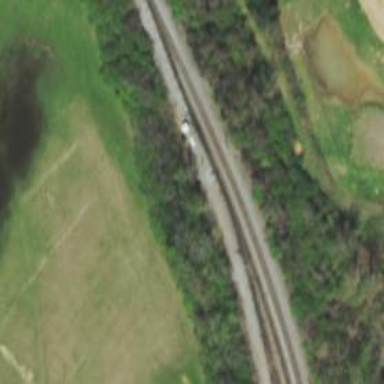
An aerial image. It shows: Railway siding for service.